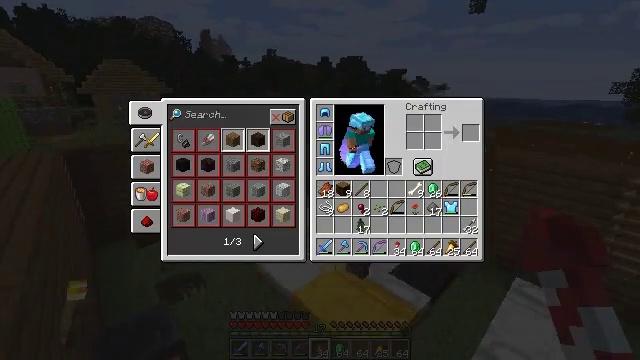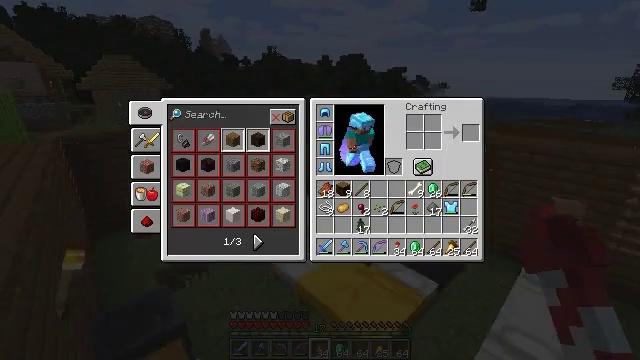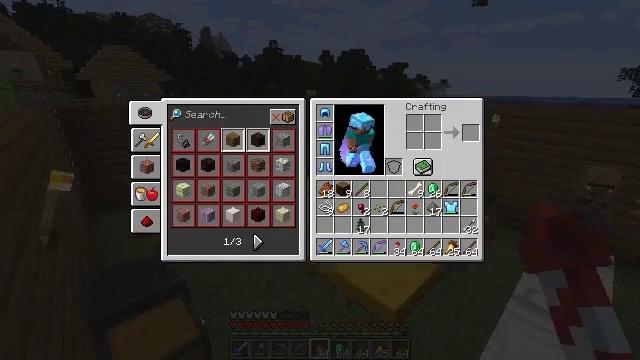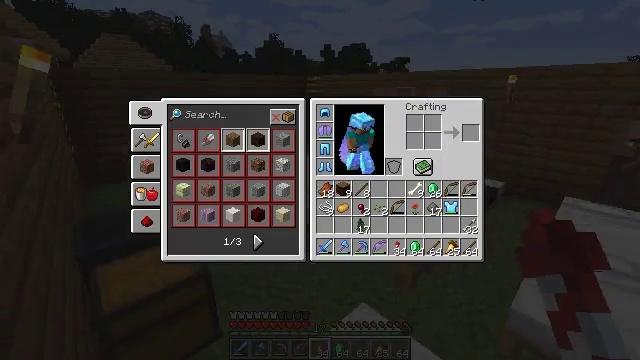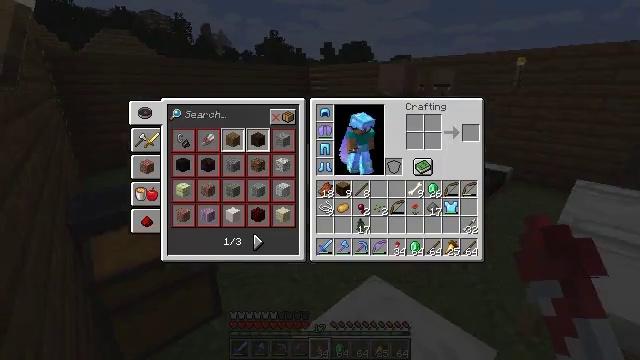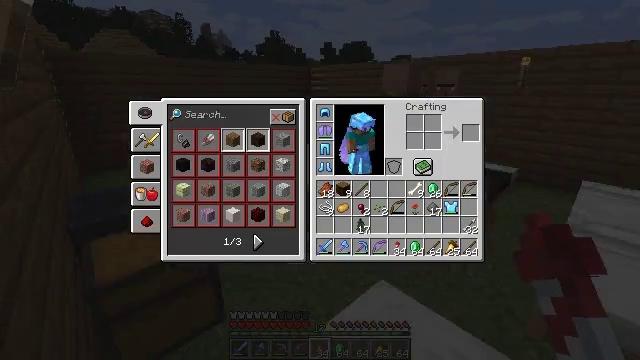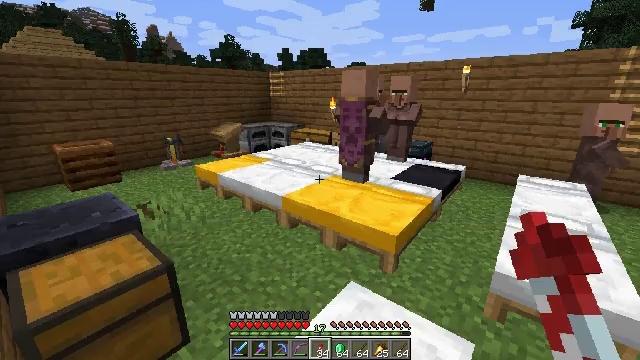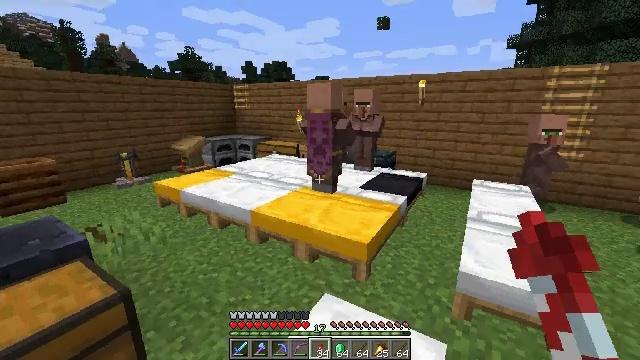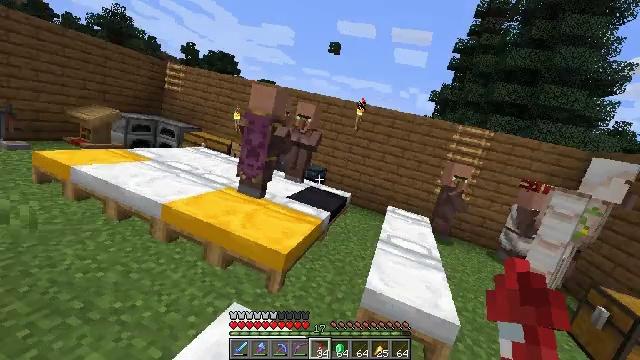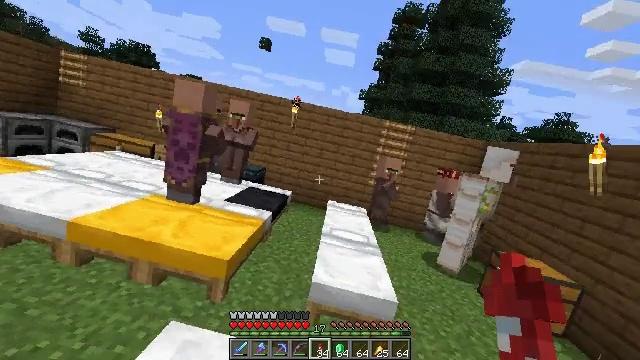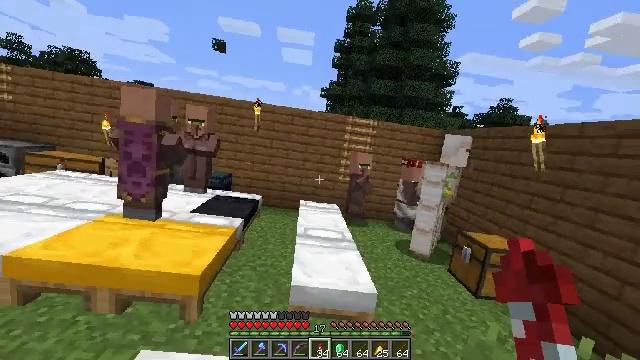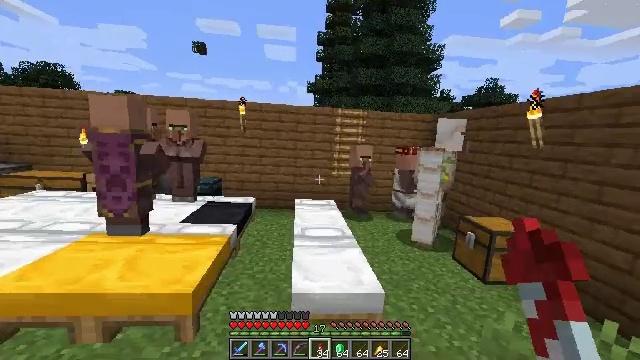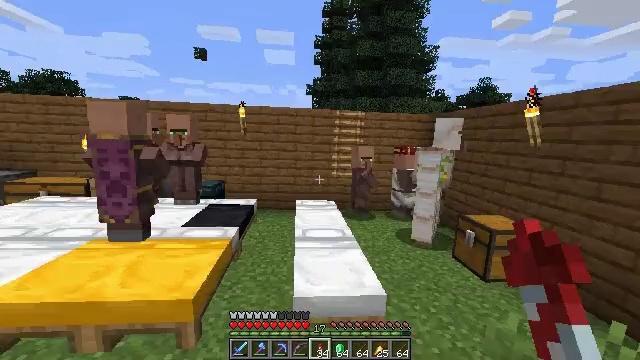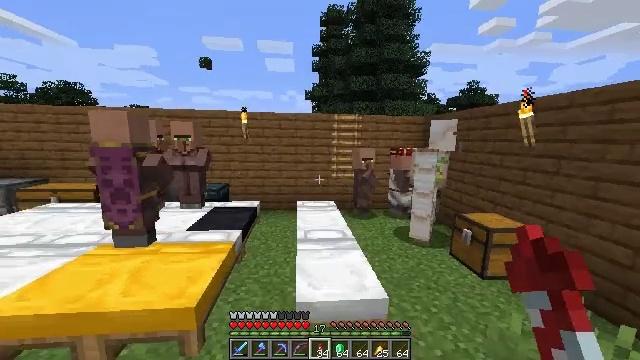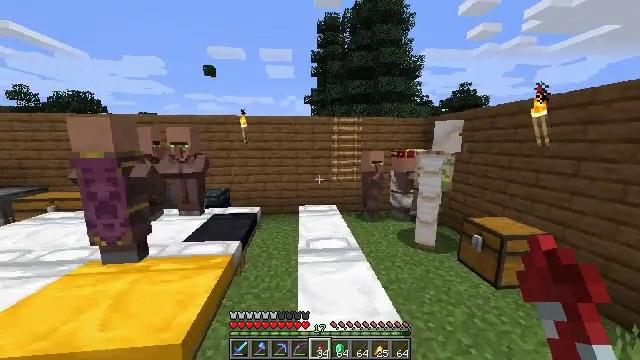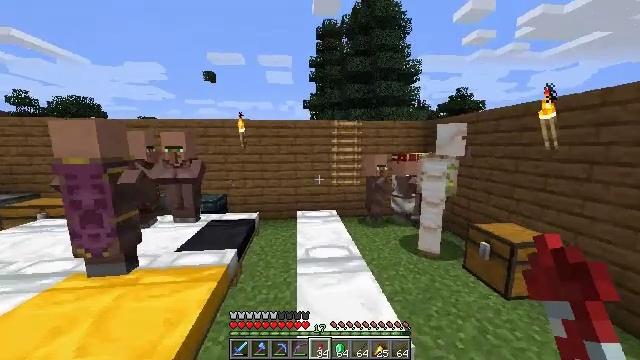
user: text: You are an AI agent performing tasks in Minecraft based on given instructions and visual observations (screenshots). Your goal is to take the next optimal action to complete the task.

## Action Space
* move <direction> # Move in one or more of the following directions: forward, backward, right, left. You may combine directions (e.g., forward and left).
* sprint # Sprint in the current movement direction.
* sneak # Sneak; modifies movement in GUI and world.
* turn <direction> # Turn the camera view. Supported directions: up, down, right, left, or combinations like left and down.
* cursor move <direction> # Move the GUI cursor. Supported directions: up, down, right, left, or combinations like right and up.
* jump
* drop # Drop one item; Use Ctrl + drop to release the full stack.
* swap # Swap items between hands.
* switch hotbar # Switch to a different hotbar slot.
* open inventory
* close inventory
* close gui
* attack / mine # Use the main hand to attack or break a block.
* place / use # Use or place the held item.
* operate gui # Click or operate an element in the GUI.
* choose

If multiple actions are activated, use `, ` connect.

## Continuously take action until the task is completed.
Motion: motion action
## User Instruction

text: Craft a firework rocket using the crafting grid.
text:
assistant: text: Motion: no_op
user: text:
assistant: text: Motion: cursor move right
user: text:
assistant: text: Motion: no_op
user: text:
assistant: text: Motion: no_op
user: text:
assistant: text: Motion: cursor move right
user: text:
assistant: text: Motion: cursor move right and up, close inventory
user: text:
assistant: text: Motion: turn right and up, close inventory
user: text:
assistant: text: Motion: turn right and up, close inventory
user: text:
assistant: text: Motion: turn right and up, close inventory
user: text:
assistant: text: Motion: move forward, turn right and up
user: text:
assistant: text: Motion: move forward, sprint, turn right
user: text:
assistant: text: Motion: move forward, sprint
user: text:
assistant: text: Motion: move forward, sprint
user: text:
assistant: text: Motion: move forward, sprint
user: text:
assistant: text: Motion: move forward, sprint
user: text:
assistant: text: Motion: move forward, sprint, turn right and up
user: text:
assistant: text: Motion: move forward, sprint, turn up
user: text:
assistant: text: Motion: move forward, sprint
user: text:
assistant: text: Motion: move forward, sprint, turn up
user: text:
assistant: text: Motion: move forward, sprint, turn right and up
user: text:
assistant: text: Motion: move forward, sprint, turn right
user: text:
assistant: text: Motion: move forward, sprint, turn right and up
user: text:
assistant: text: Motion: move forward, sprint, turn right
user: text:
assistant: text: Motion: move forward, sprint
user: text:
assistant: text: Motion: move forward, sprint
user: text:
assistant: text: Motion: move forward, sprint
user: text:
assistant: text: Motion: move forward, sprint
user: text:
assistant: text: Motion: move forward, sprint
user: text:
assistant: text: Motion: move forward, sprint
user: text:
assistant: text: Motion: move forward, sprint, turn left